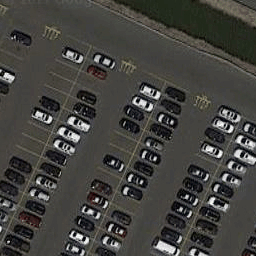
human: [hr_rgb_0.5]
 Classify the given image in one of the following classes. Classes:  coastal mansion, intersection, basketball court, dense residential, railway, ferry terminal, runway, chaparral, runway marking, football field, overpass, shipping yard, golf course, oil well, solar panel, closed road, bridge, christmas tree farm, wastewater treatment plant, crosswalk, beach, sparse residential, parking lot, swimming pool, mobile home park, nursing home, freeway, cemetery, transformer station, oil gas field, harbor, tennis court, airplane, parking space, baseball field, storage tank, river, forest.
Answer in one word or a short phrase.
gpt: parking lot